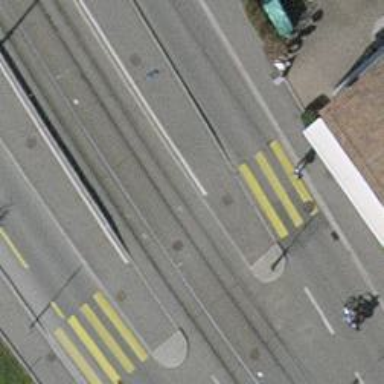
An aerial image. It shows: Kerb serving as barrier.